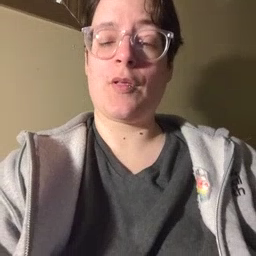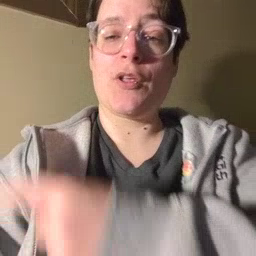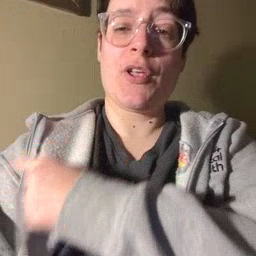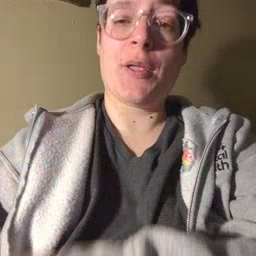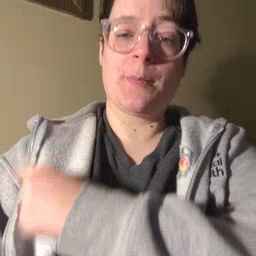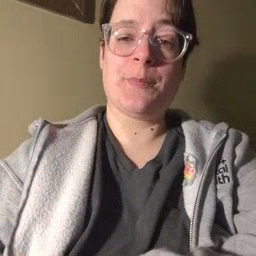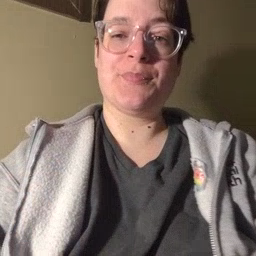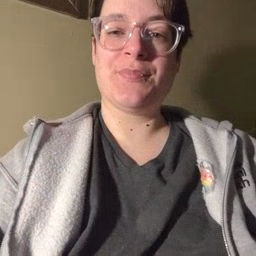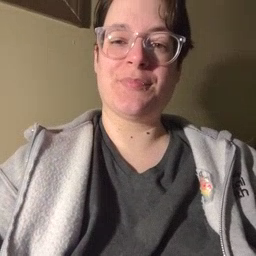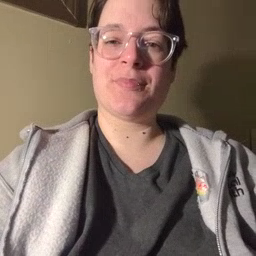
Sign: arm